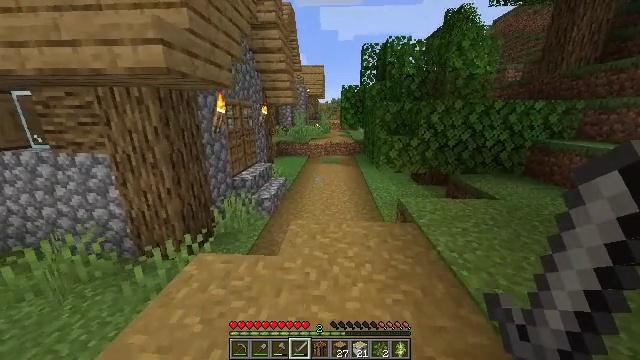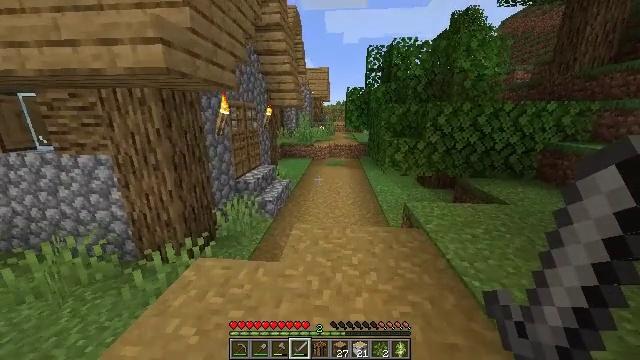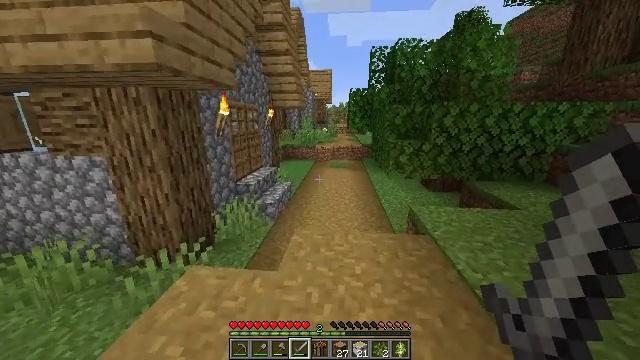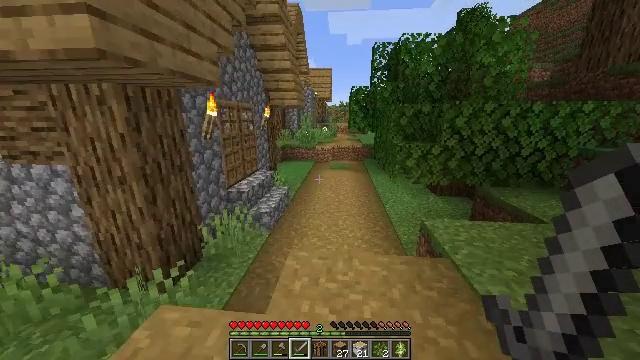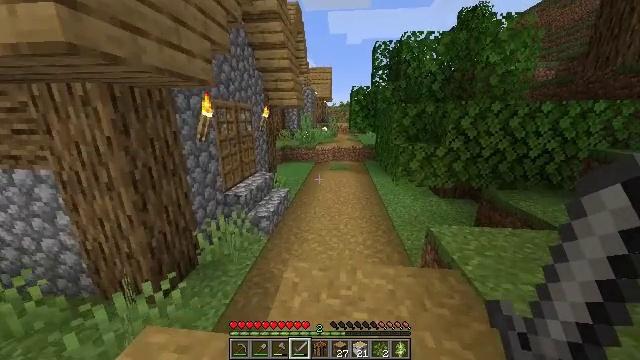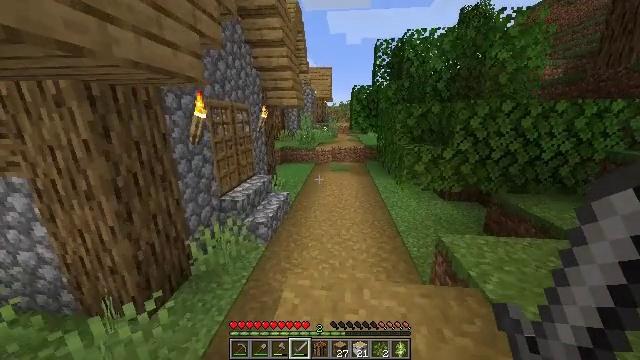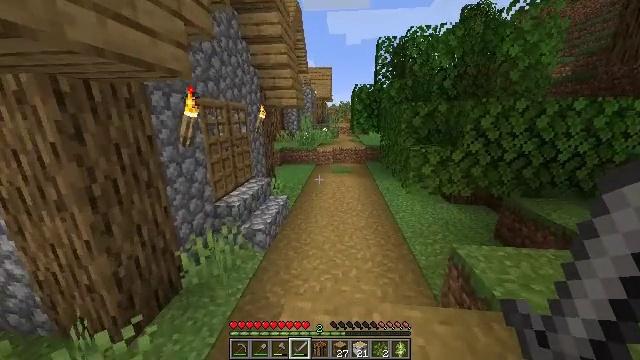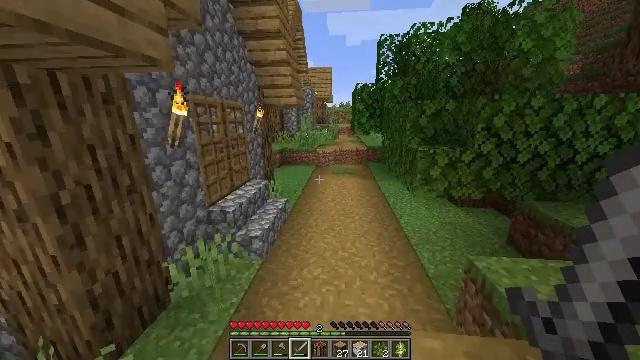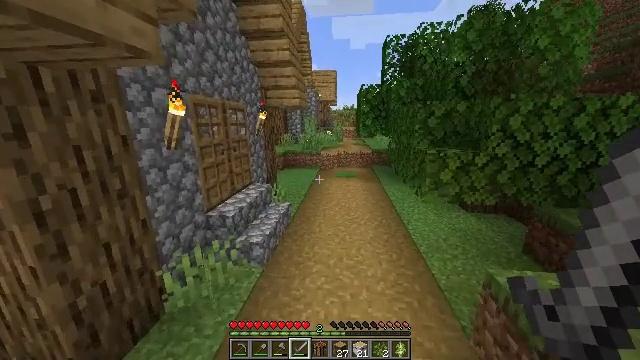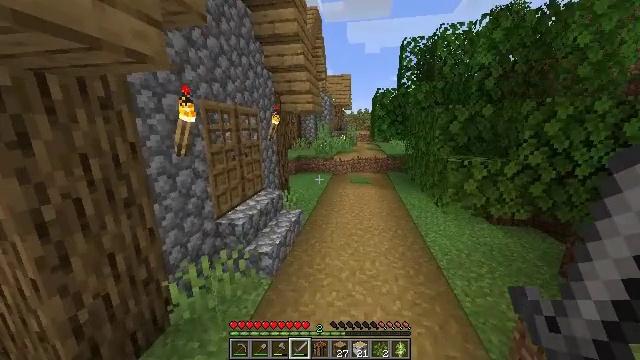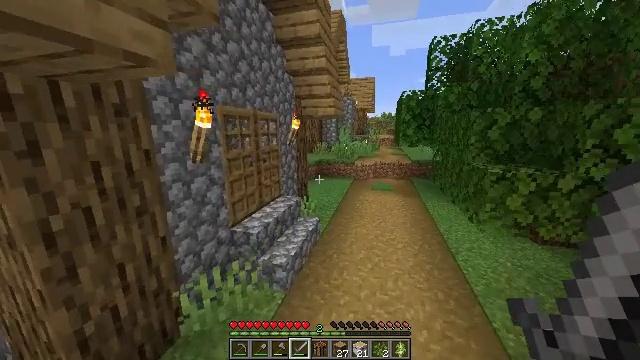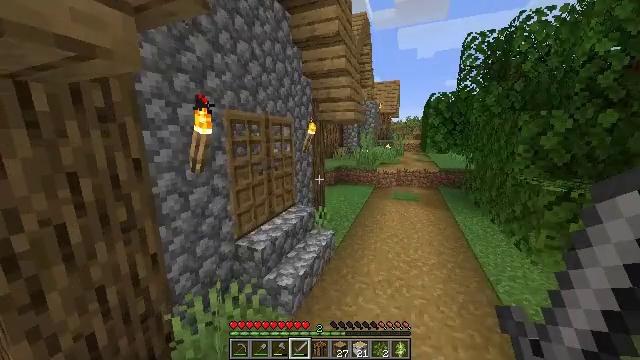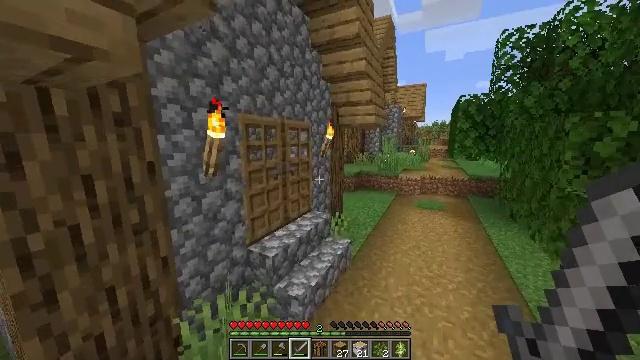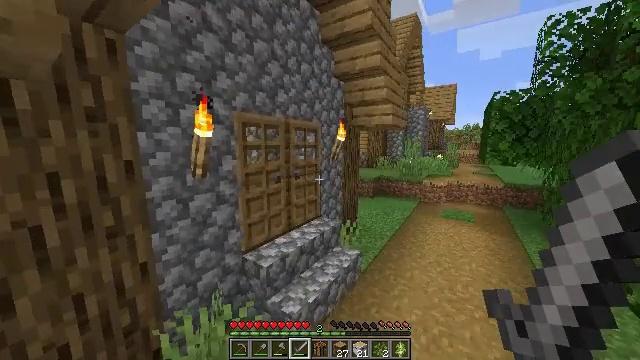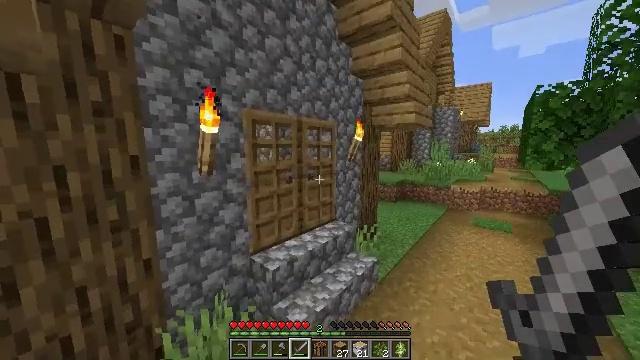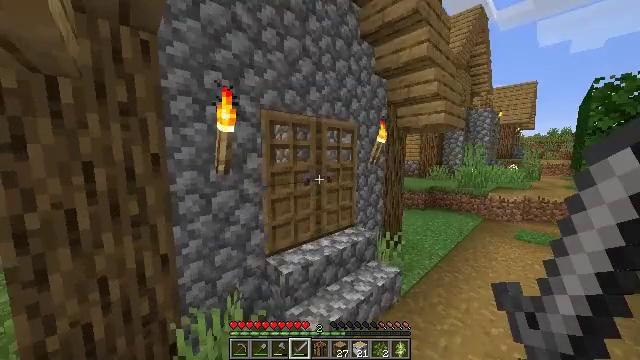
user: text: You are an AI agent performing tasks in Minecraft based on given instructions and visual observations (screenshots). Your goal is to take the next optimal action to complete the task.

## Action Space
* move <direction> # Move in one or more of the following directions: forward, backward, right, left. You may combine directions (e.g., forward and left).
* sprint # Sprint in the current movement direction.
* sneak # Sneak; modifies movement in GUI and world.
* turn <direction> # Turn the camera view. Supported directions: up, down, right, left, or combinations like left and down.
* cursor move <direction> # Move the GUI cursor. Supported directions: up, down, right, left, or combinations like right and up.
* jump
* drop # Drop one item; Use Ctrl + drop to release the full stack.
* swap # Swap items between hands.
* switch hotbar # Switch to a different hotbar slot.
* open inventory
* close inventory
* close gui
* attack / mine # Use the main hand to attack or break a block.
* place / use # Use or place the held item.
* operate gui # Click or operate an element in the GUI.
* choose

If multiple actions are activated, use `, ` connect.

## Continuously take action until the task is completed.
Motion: motion action
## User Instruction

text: Gather the yellow bed by attacking it.
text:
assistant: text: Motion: move forward, sprint, turn left
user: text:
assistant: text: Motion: move forward, sprint
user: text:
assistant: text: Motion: move forward, sprint
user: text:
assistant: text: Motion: move forward, sprint
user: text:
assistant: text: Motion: move forward, sprint
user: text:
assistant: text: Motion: move forward, sprint
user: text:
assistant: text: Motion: move forward, sprint
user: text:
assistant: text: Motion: move forward, sprint, turn left
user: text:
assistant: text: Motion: move forward, sprint, turn left and up
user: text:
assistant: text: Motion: move forward, sprint, turn left and up
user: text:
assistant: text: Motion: move forward and move right, sprint, turn left and up
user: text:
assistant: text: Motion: move forward and move right, sprint, turn left and up
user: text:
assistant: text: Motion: move forward and move right, sprint, turn left
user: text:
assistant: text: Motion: move forward and move right, sprint, turn left and up
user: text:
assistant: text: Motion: move forward and move right, sprint, turn left and up
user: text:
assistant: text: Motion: move forward and move right, sprint, turn left and up
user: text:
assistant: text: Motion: move forward and move right, turn left and up
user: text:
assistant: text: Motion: move forward, turn left and up
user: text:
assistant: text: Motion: move forward, turn left and up
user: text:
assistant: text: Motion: move forward, turn left and up
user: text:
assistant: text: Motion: move forward, turn up
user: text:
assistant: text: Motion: move forward
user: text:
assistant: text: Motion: move forward, use / place
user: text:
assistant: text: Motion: move forward, use / place
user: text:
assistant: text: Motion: move forward, use / place
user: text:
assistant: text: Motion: move forward and move right
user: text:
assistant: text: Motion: move forward and move right, turn right
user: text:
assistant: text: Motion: move forward and move right
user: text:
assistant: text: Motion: move forward, turn down
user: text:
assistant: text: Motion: move forward, turn left and down